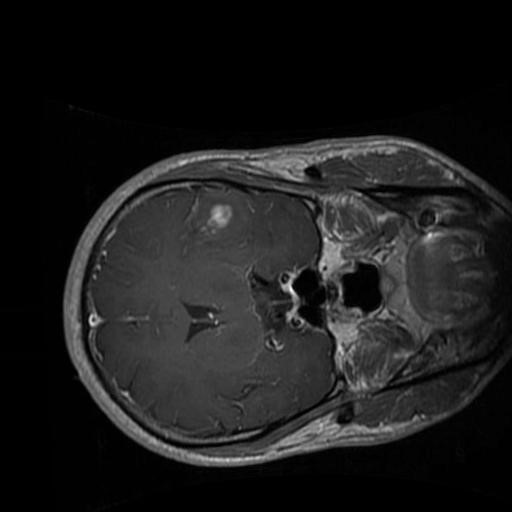
Label: brain_glioma